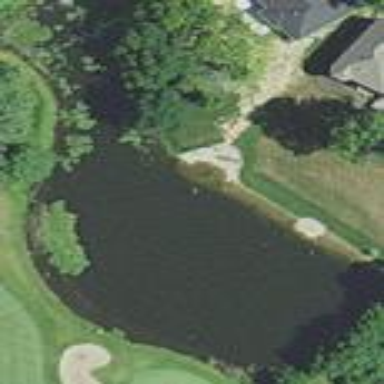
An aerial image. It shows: Water hazard on golf course. The hazard is natural water feature.